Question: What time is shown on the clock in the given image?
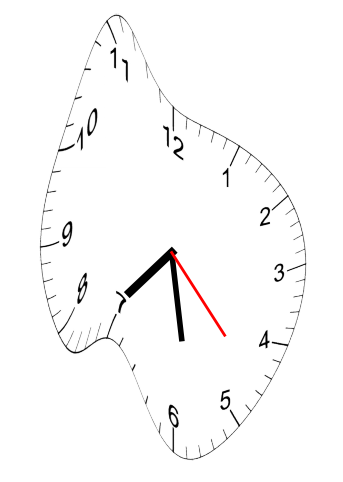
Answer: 07:28:23